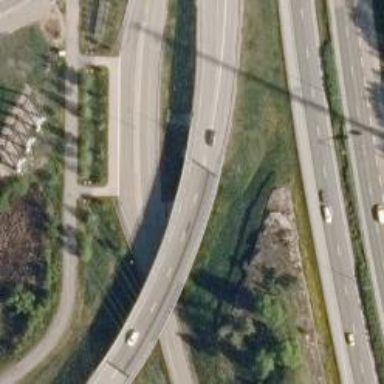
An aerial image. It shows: Trunk link highway with asphalt surface.